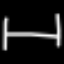
Label: bed